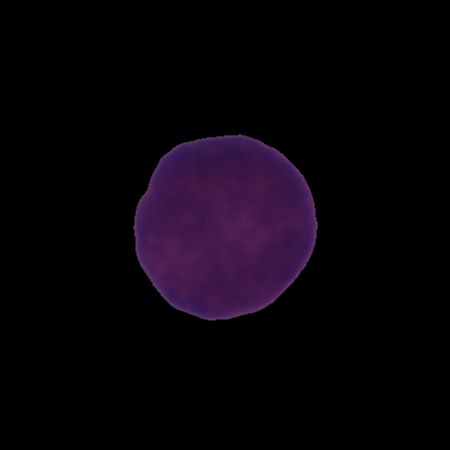
Label: healthy